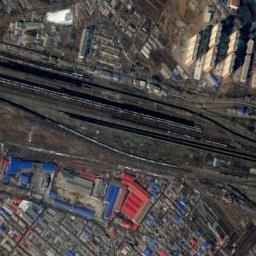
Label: railway